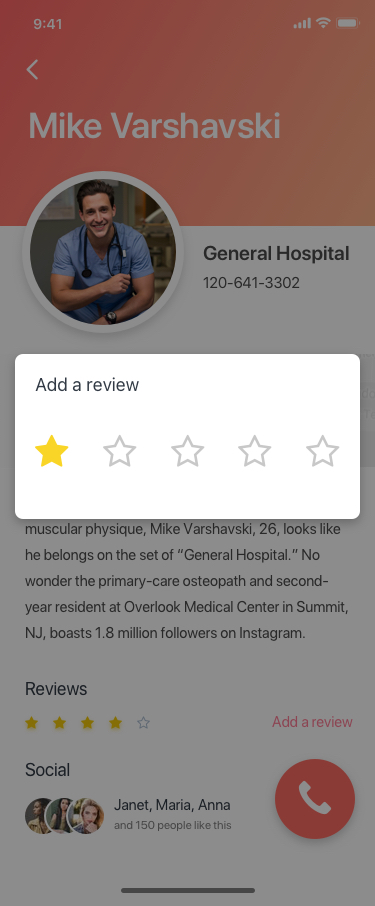
Text in this UI design:
Add a review